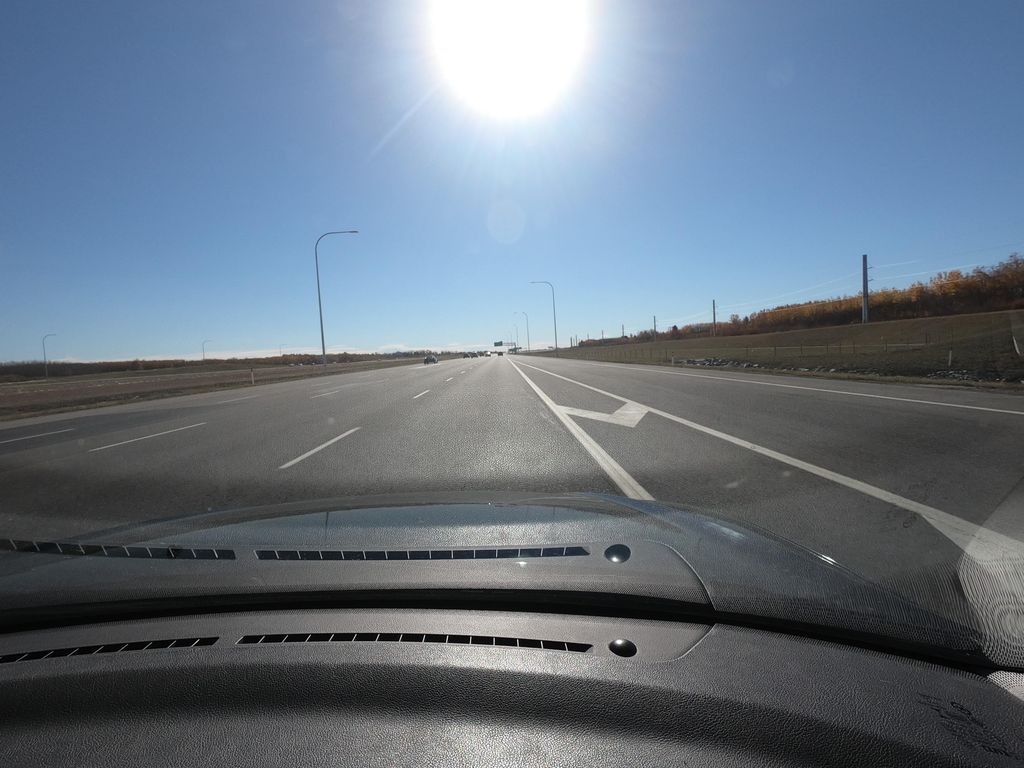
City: calgary